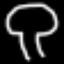
Label: mushroom